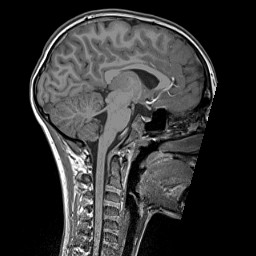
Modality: T1w
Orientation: sagittal
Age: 11
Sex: male
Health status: ill